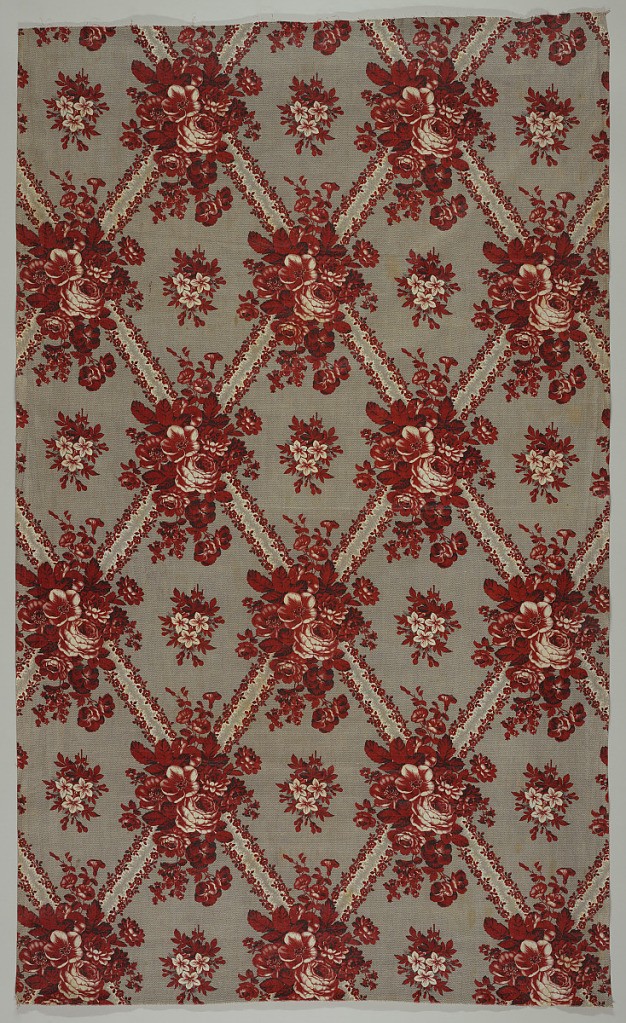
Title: Textile
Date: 19th century
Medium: cotton Technique: printed by engraved roller
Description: Printed fabric in in shades of red and black. Pattern has intersecting diagonal bands creating diamond shapes with red flower clusters at each intersection. Diagonal bands are filled with a black stipple pattern and have borders of tiny red floral sprigs. At the center of each diamond shape is a smaller floral cluster. Background is comprised of a tiny zigzag pattern of gray dots.